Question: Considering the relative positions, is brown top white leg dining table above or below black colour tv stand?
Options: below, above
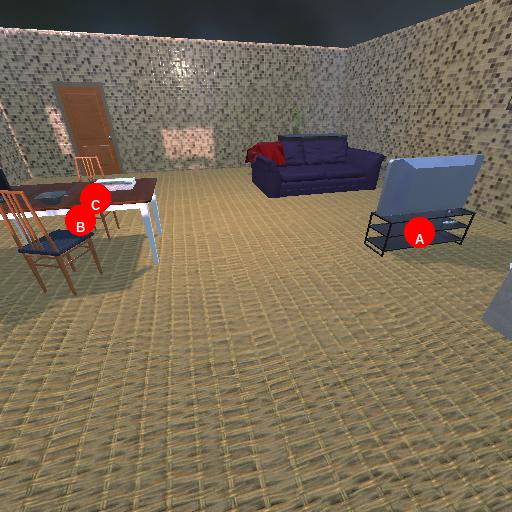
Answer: below